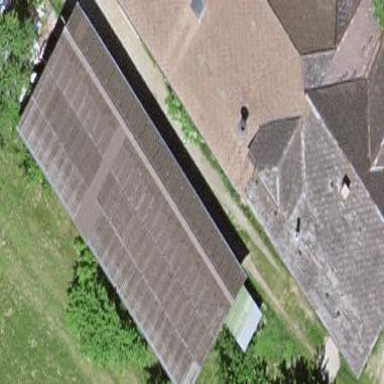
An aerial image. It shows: Shed.